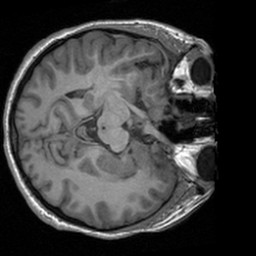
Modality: T1w
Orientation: axial
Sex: female
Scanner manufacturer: siemens
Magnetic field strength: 3 T
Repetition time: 1.9 s
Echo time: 0.00226 s